Field crop: maize
Growth stage: 2
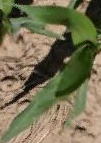
Species: maize